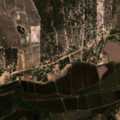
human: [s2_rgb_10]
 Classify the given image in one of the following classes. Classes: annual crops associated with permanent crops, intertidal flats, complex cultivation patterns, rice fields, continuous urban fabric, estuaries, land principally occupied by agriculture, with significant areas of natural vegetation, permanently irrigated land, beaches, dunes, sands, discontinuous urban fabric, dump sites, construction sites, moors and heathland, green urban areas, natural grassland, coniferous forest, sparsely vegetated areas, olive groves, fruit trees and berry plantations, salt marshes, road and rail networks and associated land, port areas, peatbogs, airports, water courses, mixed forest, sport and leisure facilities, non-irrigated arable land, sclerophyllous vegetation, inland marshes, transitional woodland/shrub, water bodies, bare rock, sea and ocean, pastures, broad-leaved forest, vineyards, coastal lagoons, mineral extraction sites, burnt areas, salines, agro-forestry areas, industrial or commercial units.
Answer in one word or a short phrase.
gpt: continuous urban fabric